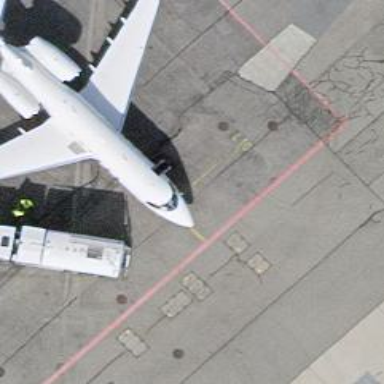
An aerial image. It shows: Airport parking position.